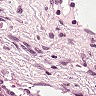
Metastatic tissue present: no